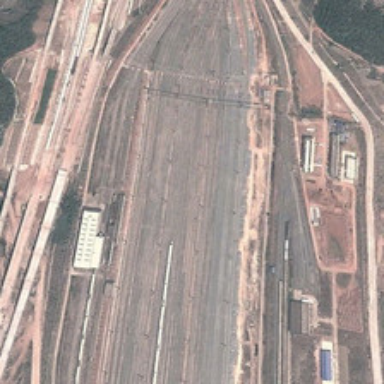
Some green trees and several buildings are in two sides of a railway station .